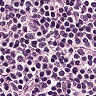
Metastatic tissue present: no